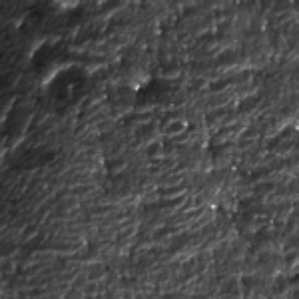
Label: frost